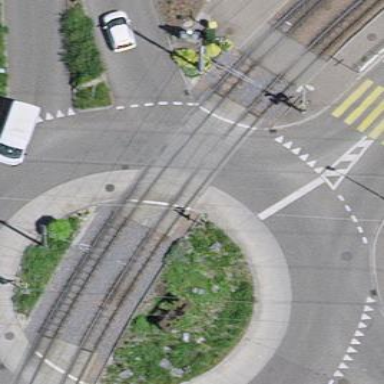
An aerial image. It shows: Primary highway with asphalt surface leading to roundabout.